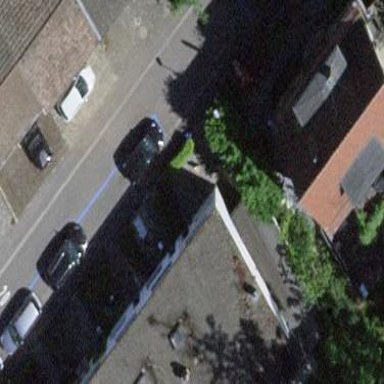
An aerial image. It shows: Terrace building.